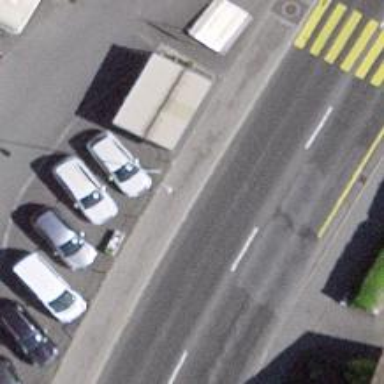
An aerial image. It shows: Bus stop with sheltered platform for public transport.